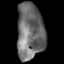
Tissue: skin
Cell type: Epithelial cells
Senescence score: 0.2429
Nuclear area (px): 1505
Mean DAPI intensity: 109.564